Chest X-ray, AP view. Patient: 30 years old, sex F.
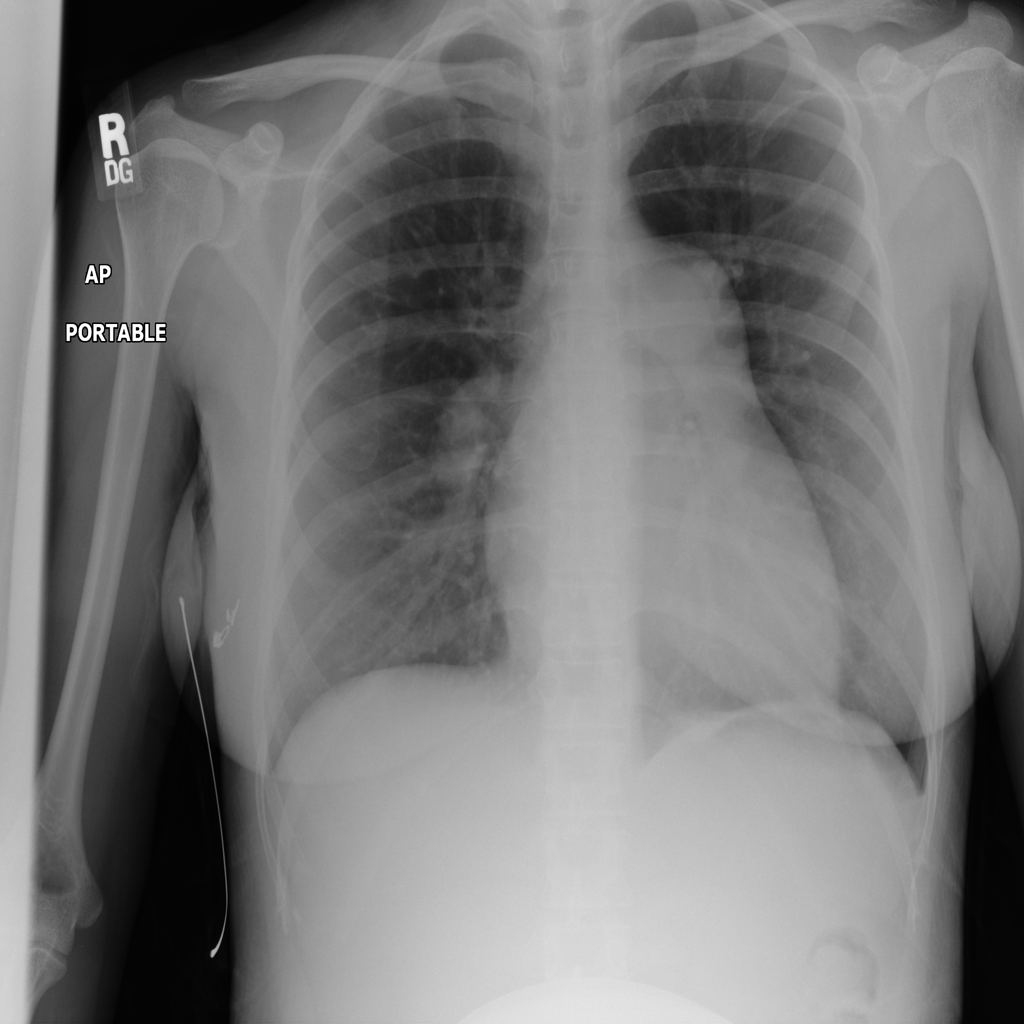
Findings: Cardiomegaly